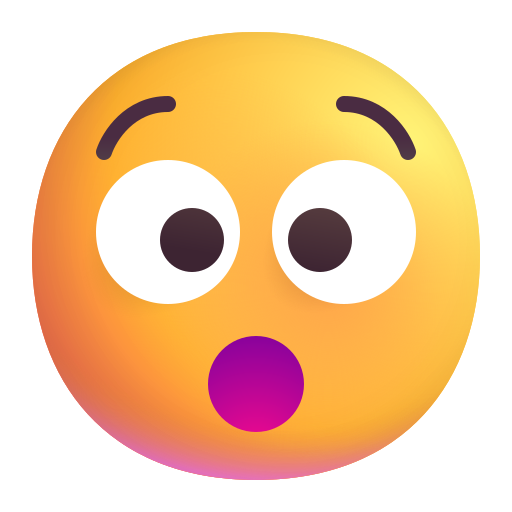
hushed face color